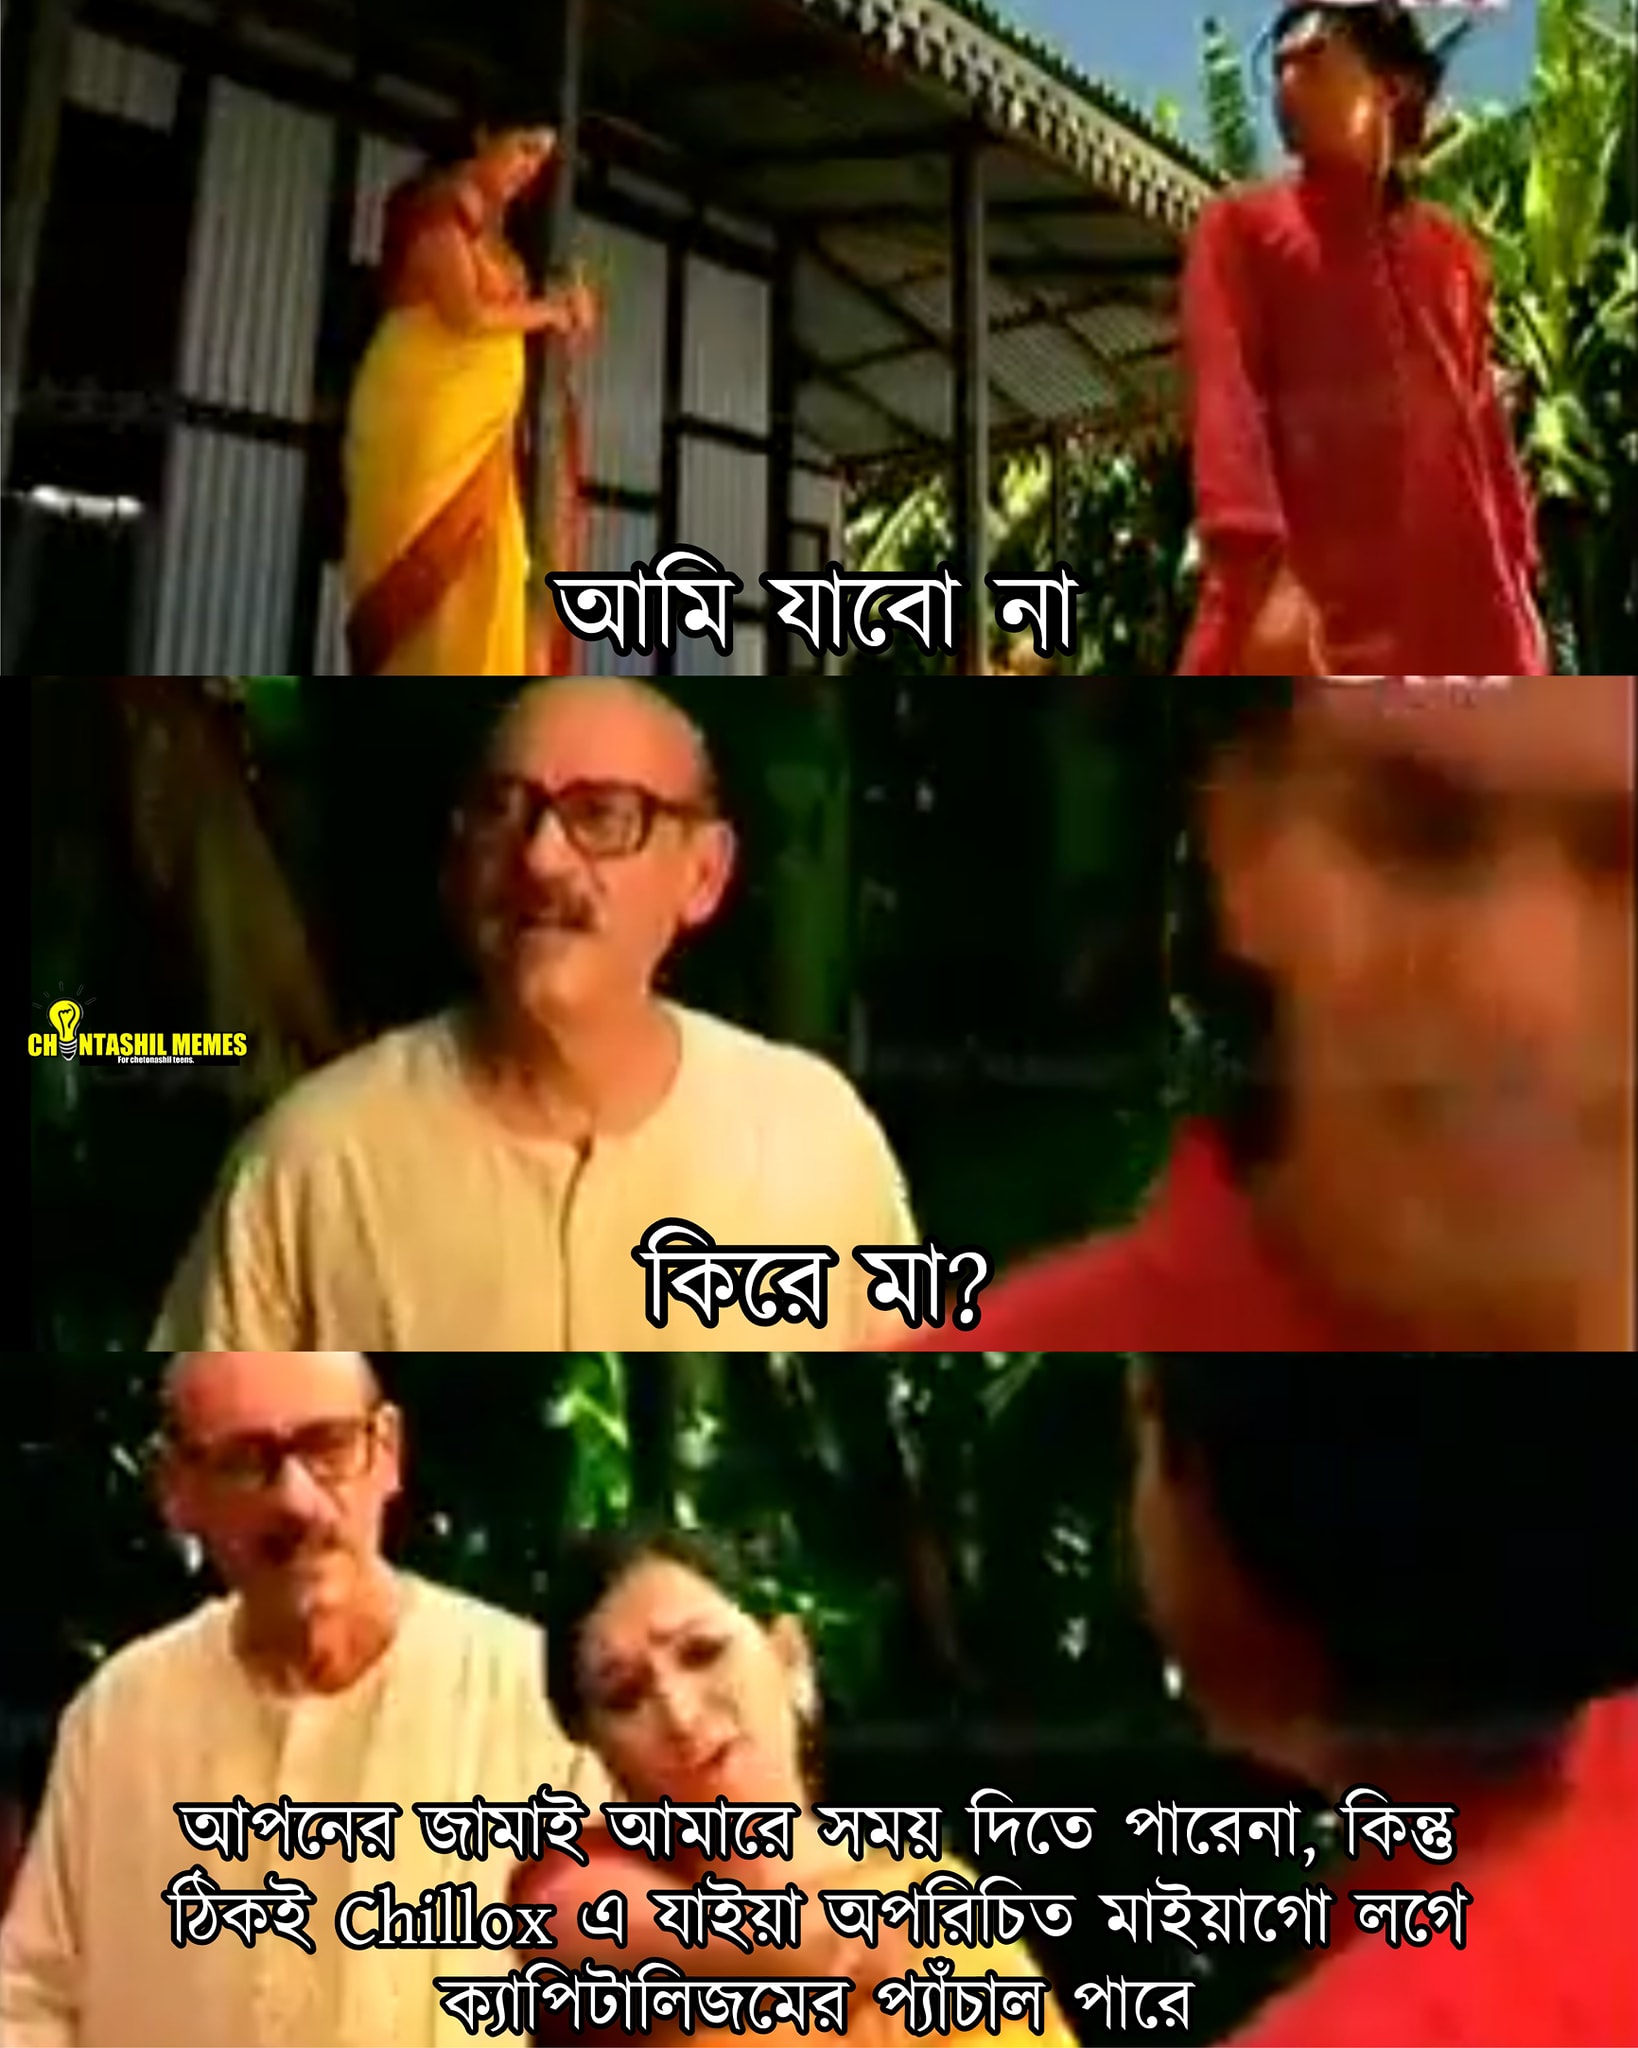
Caption: আমি যাবো না   কিরে মা?     আপনারে জামাই আমারে সময় দিতে পারেনা , কিন্তু ঠিকই Chillox এ যাইয়া অপরিচিত মাইয়াগো লগে ক্যাপিটালিজমের প্যাচাল পারে
Label: non-hate